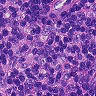
Metastatic tissue present: no